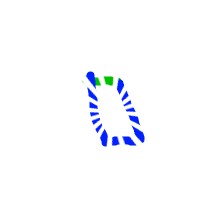
Shape: parallelogram